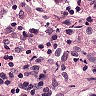
Metastatic tissue present: yes